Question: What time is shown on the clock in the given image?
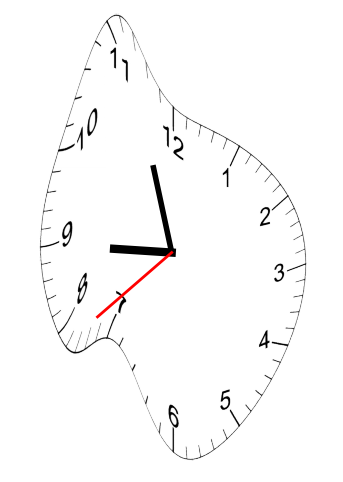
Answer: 08:56:38